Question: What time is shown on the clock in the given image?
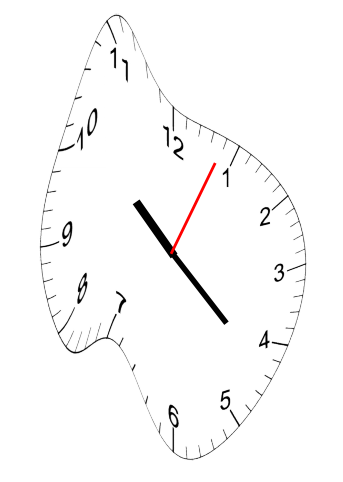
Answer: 10:22:04